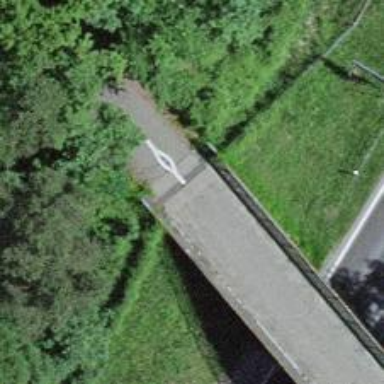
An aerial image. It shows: Bollard barrier.